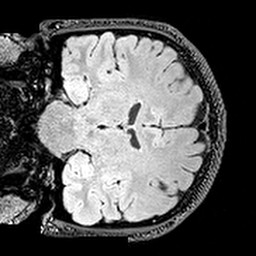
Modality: T2w
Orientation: coronal
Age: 25
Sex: male
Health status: healthy
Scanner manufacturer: siemens
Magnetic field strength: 3 T
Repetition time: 5 s
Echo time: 0.396 s